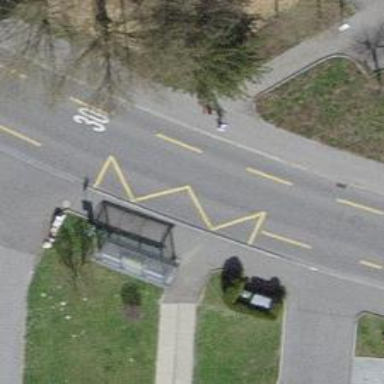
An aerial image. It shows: Public transport stop position.